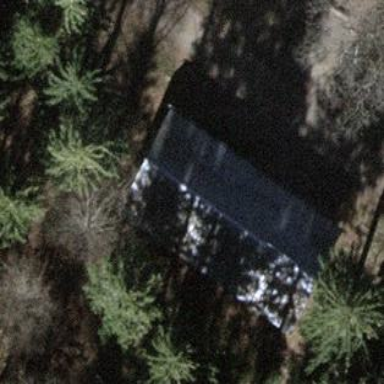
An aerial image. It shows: Sheltered building.